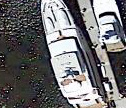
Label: Civil_yacht